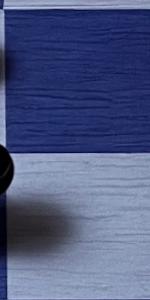
Label: Empty